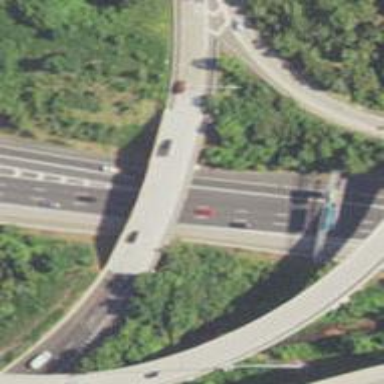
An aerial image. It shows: Motorway junction.